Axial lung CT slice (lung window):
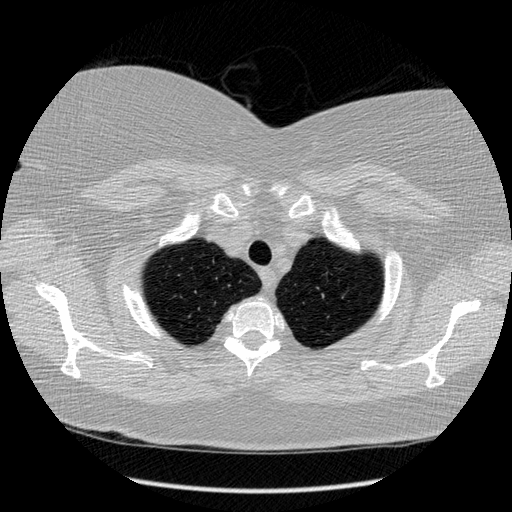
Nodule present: no